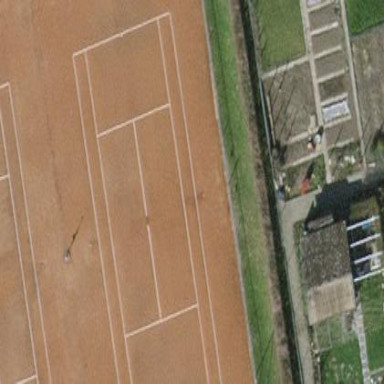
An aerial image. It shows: Tennis court on pitch designated for leisure land.